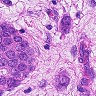
Metastatic tissue present: yes